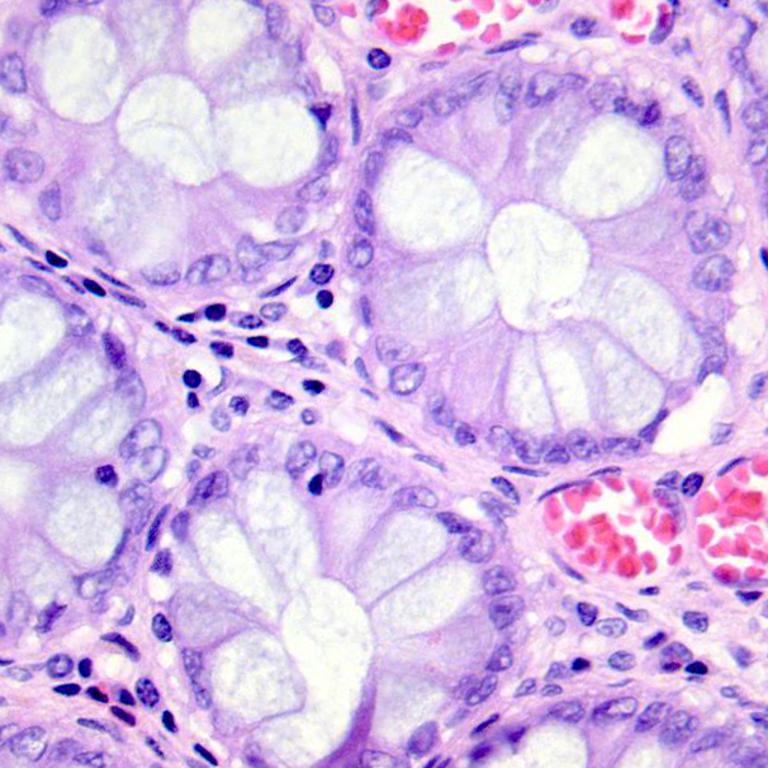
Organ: colon
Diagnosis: benign